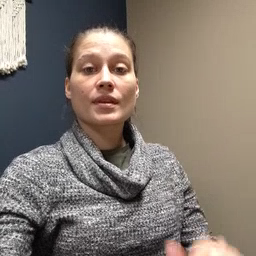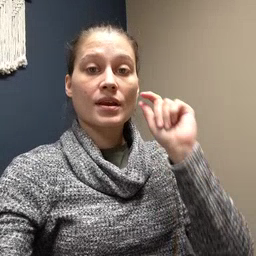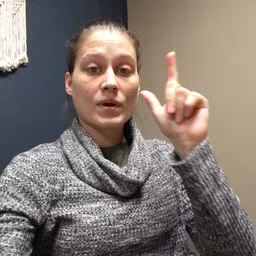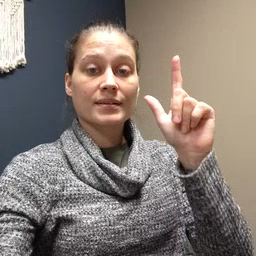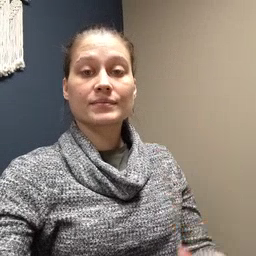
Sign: awake